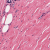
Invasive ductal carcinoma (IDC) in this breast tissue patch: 0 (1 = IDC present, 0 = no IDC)